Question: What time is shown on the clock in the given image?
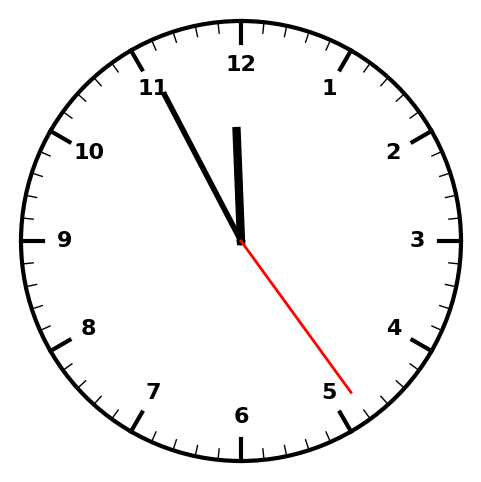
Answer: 11:55:24